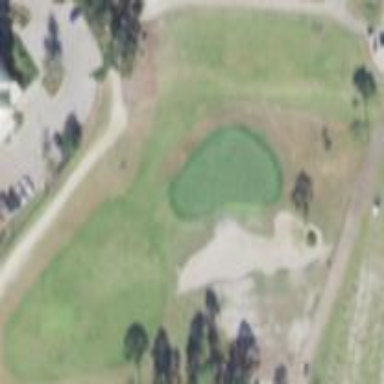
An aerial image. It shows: Golf fairway surrounded by grass.